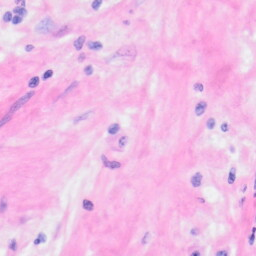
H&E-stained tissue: Kidney